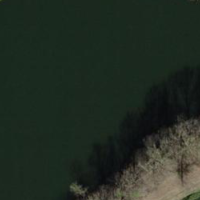
EUNIS habitat code: 14
Species observed at this site:
Tachybaptus ruficollis
Corvus corone
Podiceps cristatus
Fulica atra
Anas crecca
Alcedo atthis
Dendrocopos major
Aegithalos caudatus
Buteo buteo
Jynx torquilla
Sylvia atricapilla
Spinus spinus
Larus michahellis
Gallinula chloropus
Ardea alba
Erithacus rubecula
Vanessa atalanta
Sitta europaea
Garrulus glandarius
Passer italiae
Aglais urticae
Picus viridis
Tringa ochropus
Motacilla cinerea
Cyanistes caeruleus
Anas platyrhynchos
Sturnus vulgaris
Troglodytes troglodytes
Alopochen aegyptiaca
Orthetrum cancellatum
Delichon urbicum
Corvus cornix
Aythya fuligula
Fringilla coelebs
Mareca penelope
Turdus merula
Lycaena phlaeas
Phalacrocorax carbo
Columba palumbus
Orthetrum coerulescens
Parus major
Hirundo rustica
Mergus merganser
Milvus migrans
Turdus pilaris
Taraxacum officinale
Oriolus oriolus
Sympetrum striolatum
Calopteryx splendens
Motacilla alba
Sciurus vulgaris